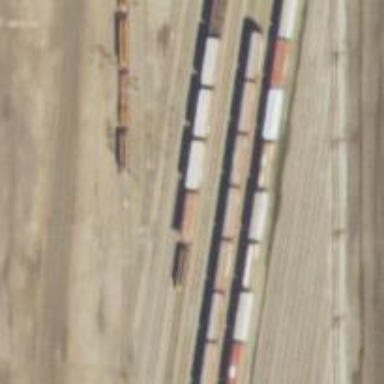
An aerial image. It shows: Railway yard in service.